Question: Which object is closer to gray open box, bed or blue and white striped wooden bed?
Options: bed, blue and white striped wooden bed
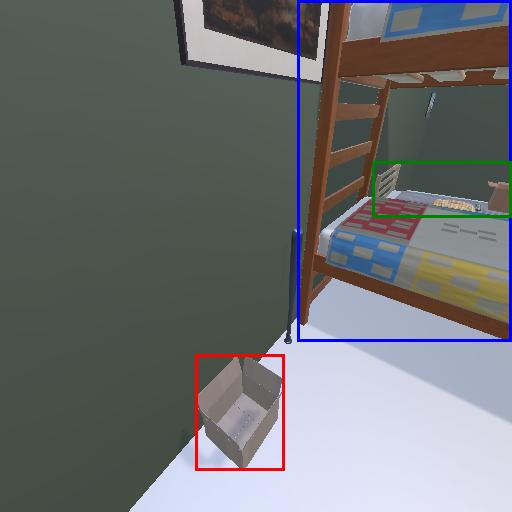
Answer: bed